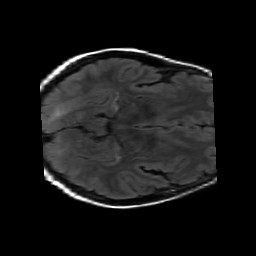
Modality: FLAIR
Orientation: axial
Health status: ill
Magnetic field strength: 3 T